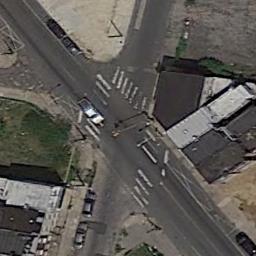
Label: intersection